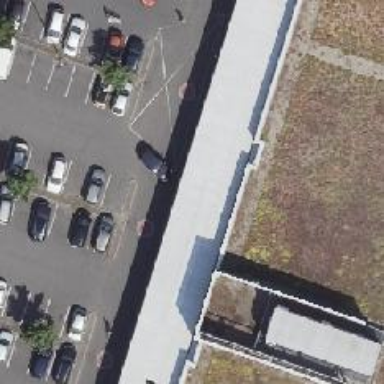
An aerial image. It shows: Asphalt parking aisle road.